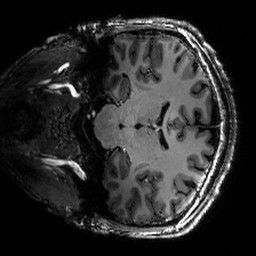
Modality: T1w
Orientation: coronal
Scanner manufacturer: siemens
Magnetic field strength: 6.98 T
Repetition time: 2.5 s
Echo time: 0.00288 s